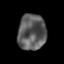
Tissue: prostate
Cell type: Myeloid cells
Senescence score: 0.288
Nuclear area (px): 993
Mean DAPI intensity: 92.085